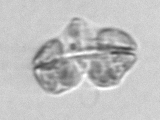
Label: Karenia